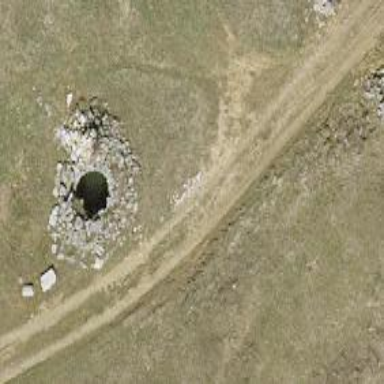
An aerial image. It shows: Dry stone wall barrier.